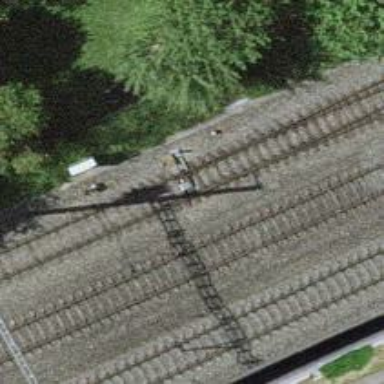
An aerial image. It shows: Railway switch.